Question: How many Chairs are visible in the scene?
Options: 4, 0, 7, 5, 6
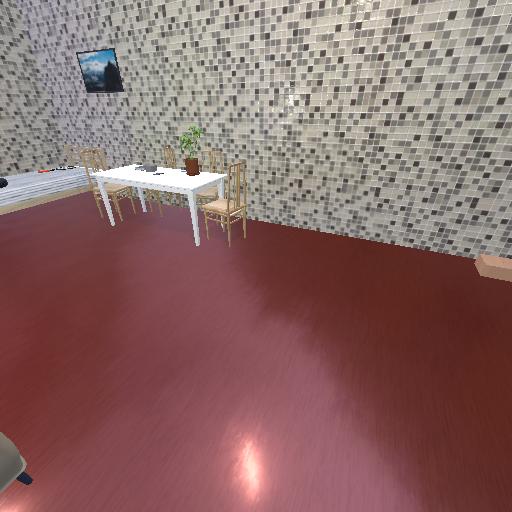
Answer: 4